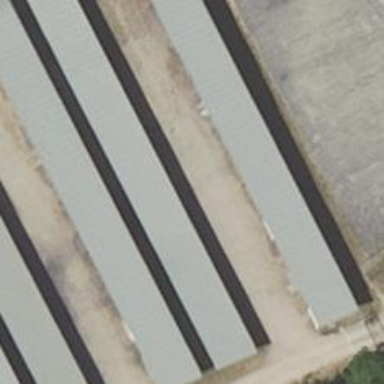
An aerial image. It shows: Group of garages.